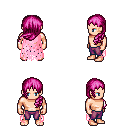
a pixel art fantasy rpg character, male body template, human, light skin, pink tattered cape, magenta pants, pink left-swept hairstyle, four views (front, back, left, right), 2x2 character sprite sheet, small pixel art, hard edges, no anti-aliasing